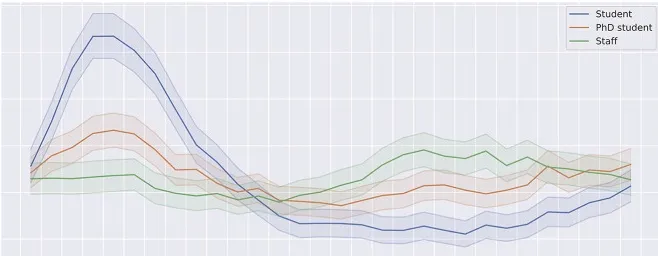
By the minutes of the hour (on the x-axis), the fraction of executed transactions during the minute, separately during the semesters (top) vs.
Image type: chart (chart)